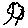
Label: tree